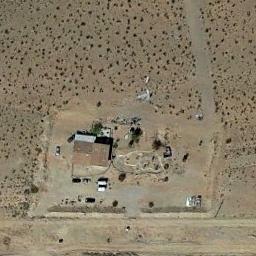
Label: residential